Chest X-ray. View position: PA
Patient age: 53
Patient sex: M
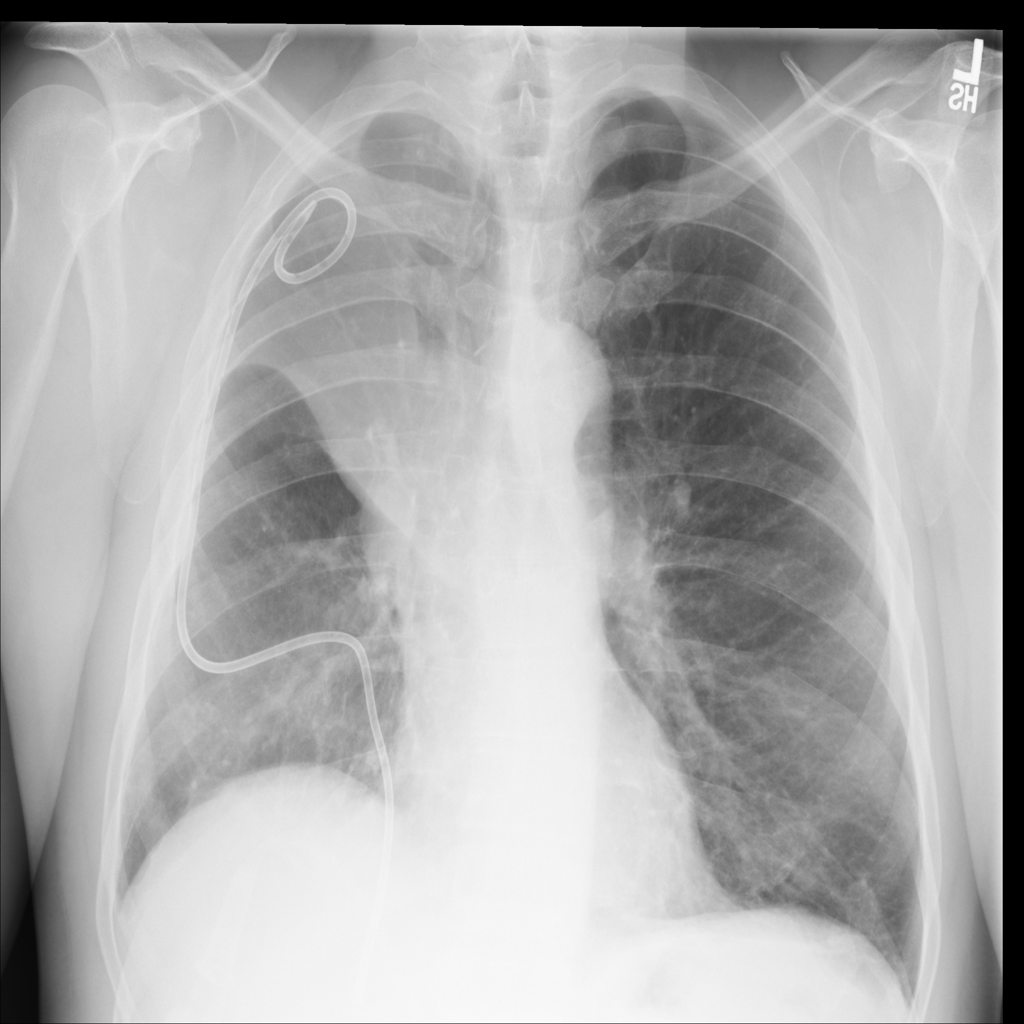
Finding: Pneumothorax